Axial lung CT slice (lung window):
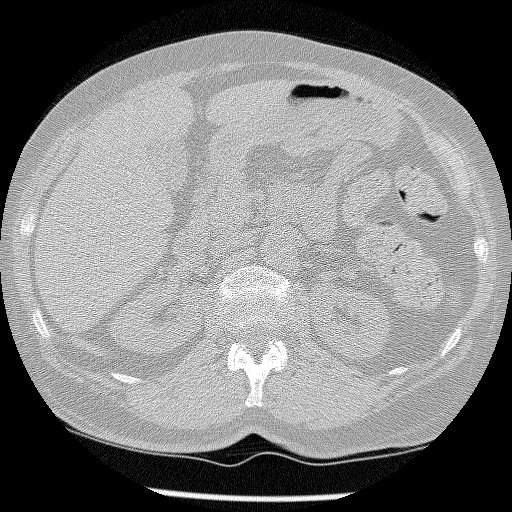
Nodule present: no